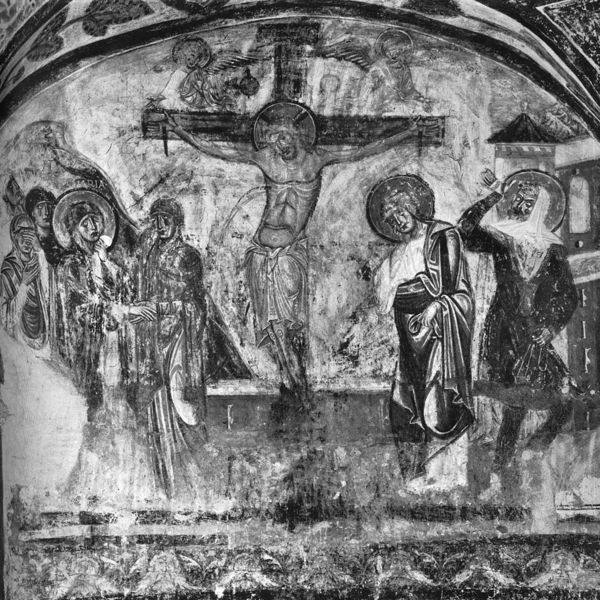
Titel: Dom von Aquileia
Standort: Aquileia (EU - I)
Schlagwörter: blätter, flügel, gemälde, nackt, wunde, frauen, menschen, stadt, frau, schwarz, skizze, weiss, rosen, tuch, wand, trauer, natur, kirche, geistlicher, gewand, gewänder, turm, engel, ranken, bogen, rundbogen, lanze, wandgemälde, wandmalerei, foto, nische, blut, kreuz, religion, rippen, weinen, stich, schwarzweiß, nonne, altar, flecken, heiligenschein, christus, jesus, kreuzigung, antik, kruzifix, mönch, baldachin, heilige, opfer, fresko, putten, maria, christentum, fresco, ikone, mittelalterlich, roben, frsko, beschädigt, ausmalung, christus am kreuz, beweinen, trauernd, mutter gotes, gekruezigt